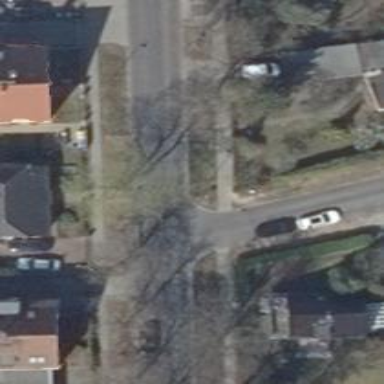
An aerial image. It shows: Unmarked road crossing.